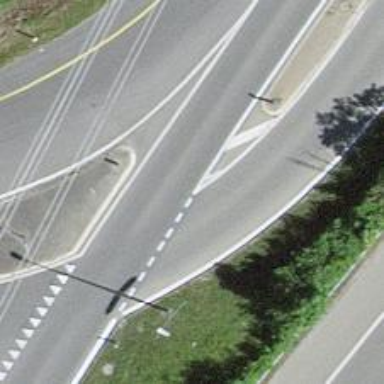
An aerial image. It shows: Tertiary road.